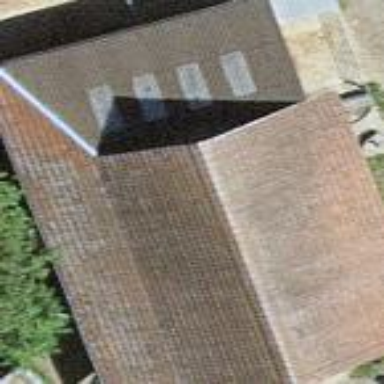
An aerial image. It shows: Rural barn.